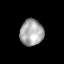
Tissue: lung
Cell type: Epithelial cells
Senescence score: 0.206
Nuclear area (px): 598
Mean DAPI intensity: 168.127